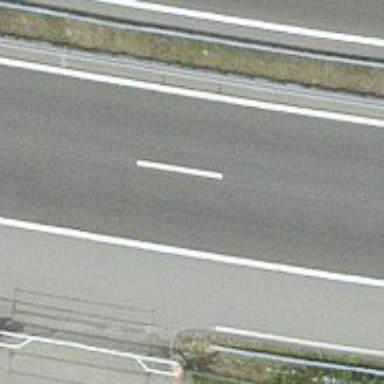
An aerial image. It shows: Asphalt motorway.